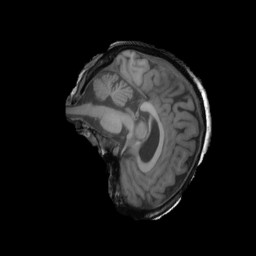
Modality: T1w
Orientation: sagittal
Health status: ill
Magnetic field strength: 3 T